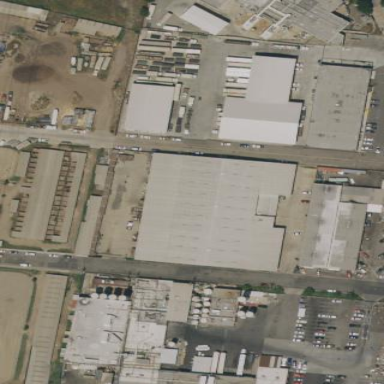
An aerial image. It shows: Warehouse.